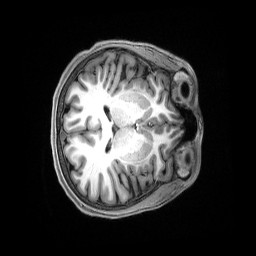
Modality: T1w
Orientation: axial
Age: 23
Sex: female
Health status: healthy
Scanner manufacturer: siemens
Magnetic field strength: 3 T
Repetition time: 2.5 s
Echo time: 0.00222 s